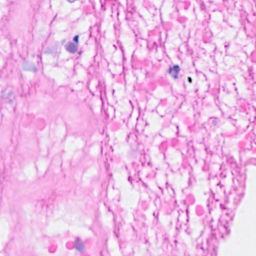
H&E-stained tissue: Breast